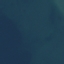
Land use / land cover: SeaLake